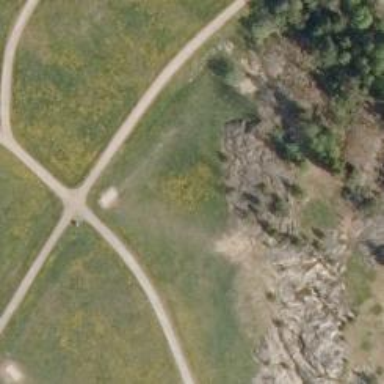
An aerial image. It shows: Disc golf basket.